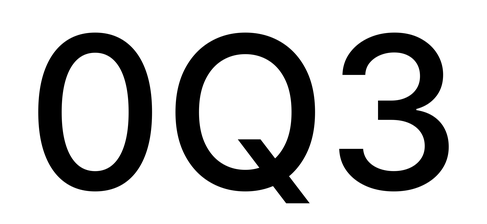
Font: Inter_Medium